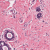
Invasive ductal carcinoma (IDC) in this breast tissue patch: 0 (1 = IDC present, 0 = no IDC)